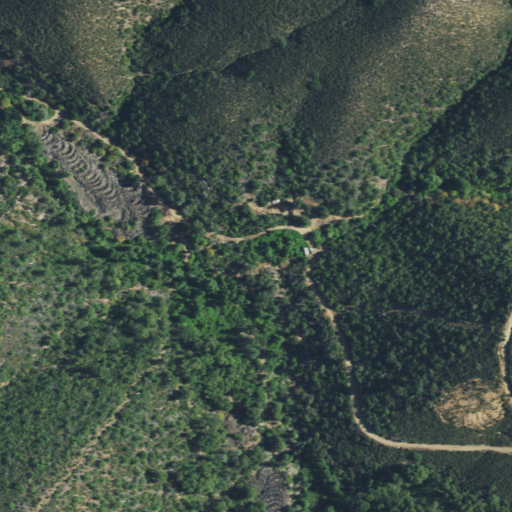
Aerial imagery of plain(s) in California named Whiskey Flat containing shrub, evergreen forest, and mixed forest